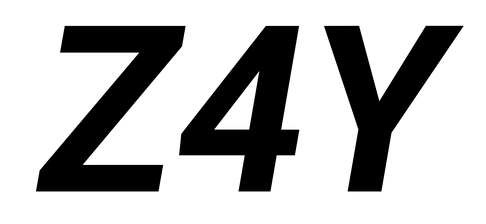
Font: Roboto-Italic_Bold_Italic